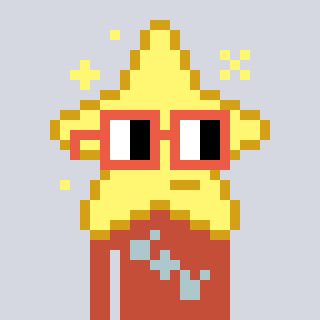
a pixel art character with square orange glasses, a star-shaped head and a rust-colored body on a cool background